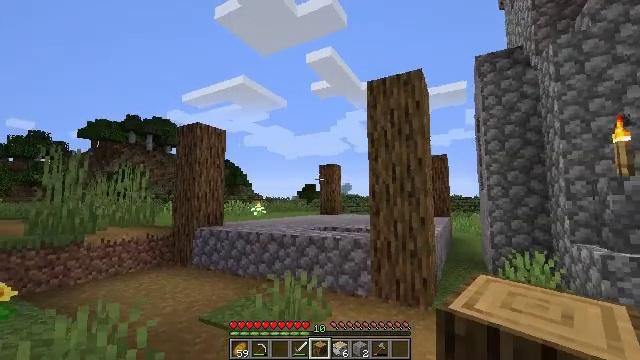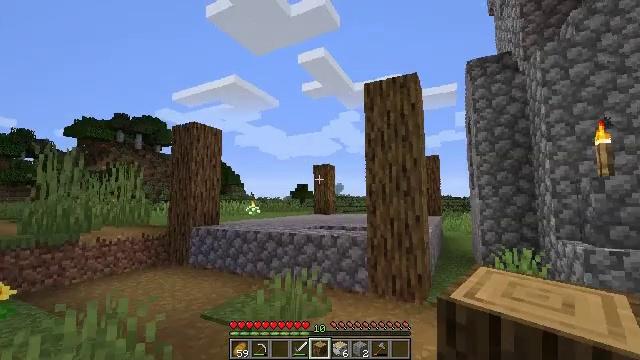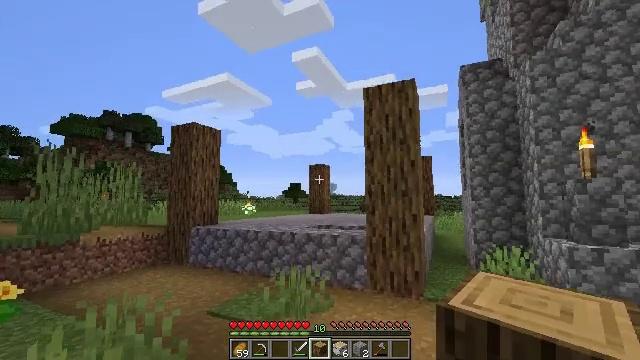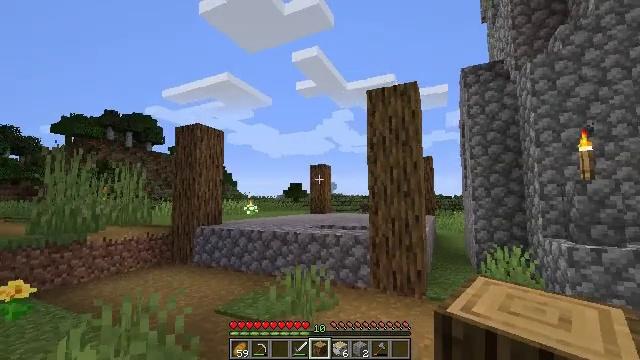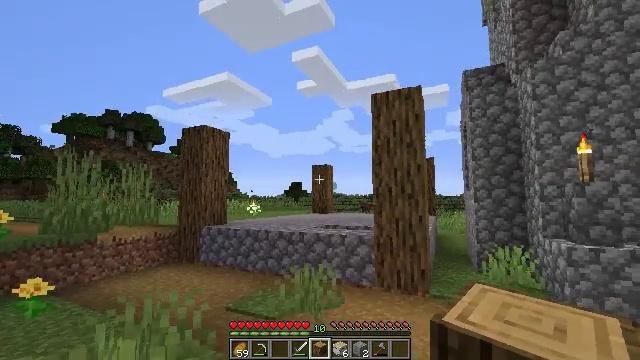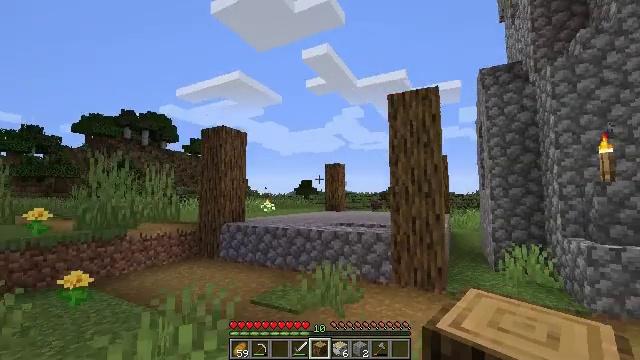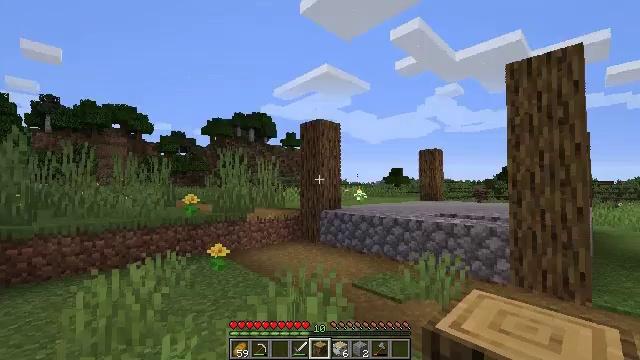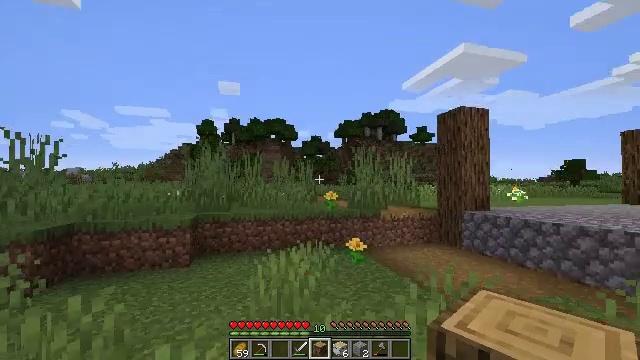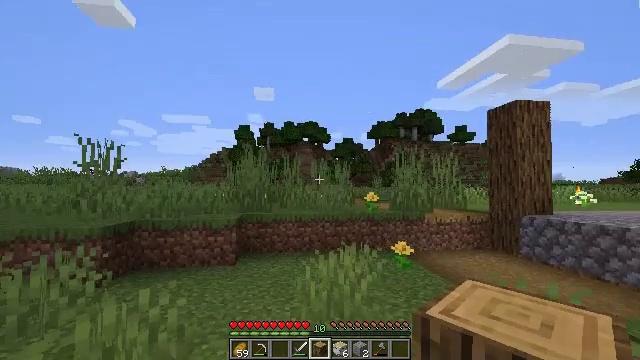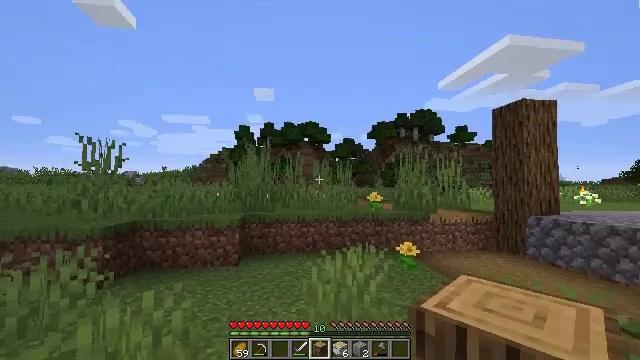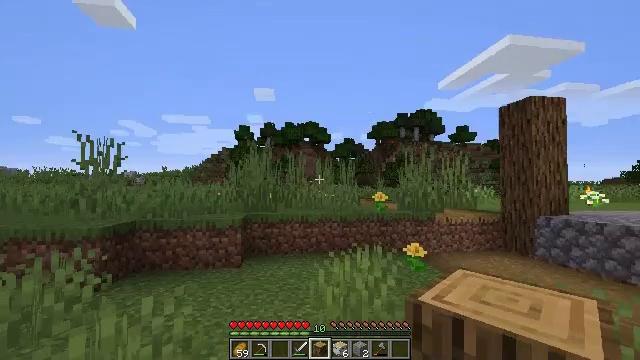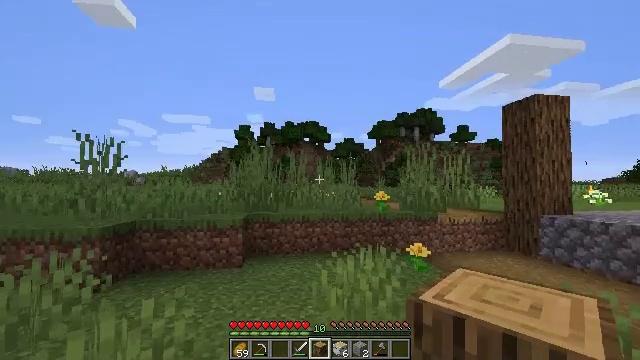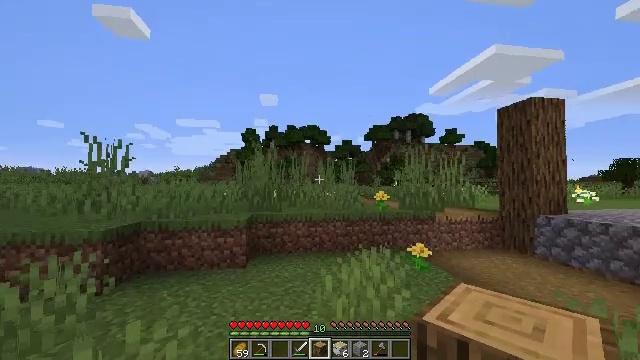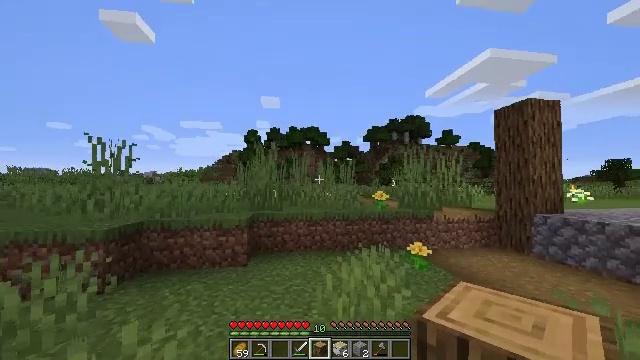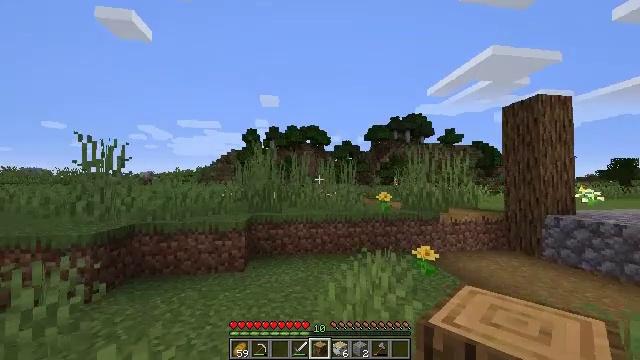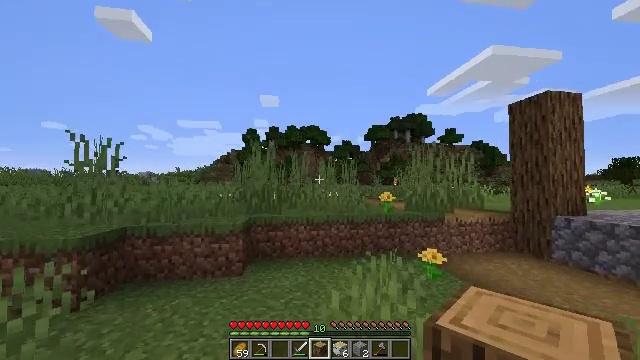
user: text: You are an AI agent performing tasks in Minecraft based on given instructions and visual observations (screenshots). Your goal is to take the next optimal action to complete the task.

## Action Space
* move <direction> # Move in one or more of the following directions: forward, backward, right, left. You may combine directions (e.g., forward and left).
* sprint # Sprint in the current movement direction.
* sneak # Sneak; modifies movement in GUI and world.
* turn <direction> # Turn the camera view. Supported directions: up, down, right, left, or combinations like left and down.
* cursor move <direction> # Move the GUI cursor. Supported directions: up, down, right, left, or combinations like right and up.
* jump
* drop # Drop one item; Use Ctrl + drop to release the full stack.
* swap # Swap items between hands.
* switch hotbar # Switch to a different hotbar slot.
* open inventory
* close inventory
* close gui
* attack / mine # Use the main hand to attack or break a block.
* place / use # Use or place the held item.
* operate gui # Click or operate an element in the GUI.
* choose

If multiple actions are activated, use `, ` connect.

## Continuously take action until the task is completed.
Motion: motion action
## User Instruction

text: Remove the tall grass to clear the area.
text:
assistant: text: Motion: move back and move left, turn right
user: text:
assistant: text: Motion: move back and move left, turn right
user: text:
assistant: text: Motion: move back and move left
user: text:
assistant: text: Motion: move back and move left
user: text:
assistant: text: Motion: move left, turn left
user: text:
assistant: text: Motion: move left, turn left and down
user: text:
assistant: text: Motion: move left, turn left
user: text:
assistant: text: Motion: move forward and move left, turn left
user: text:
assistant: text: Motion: move forward
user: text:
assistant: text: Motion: no_op
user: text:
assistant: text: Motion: move forward
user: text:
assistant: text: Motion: move forward
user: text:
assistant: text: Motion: no_op
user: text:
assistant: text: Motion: move forward
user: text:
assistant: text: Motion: move forward
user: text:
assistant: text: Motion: move forward
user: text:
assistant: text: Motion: move forward
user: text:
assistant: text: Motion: move forward, turn left and down
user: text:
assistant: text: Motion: move forward
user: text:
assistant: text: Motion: move forward
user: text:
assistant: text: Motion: move forward
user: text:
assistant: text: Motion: move forward
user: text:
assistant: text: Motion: move forward
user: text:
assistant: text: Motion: move forward
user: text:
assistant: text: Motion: move forward, turn left and down
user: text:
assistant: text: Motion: move forward, turn left
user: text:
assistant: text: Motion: move forward, turn left
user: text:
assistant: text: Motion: move forward, turn left
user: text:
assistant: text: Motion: move forward
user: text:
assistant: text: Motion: move forward